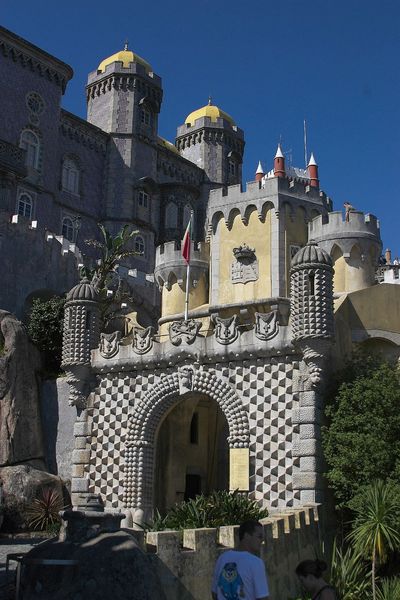
Titel: Königsvilla, Palácio da Pena, in Sintra
Standort: Sintra, Königsvilla (EU - P - Estremadura)
Schlagwörter: baum, blau, himmel, mann, weiß, bäume, gelb, grün, menschen, fenster, grau, strasse, gebäude, haus, architektur, mensch, stein, steine, kirche, gold, krone, rund, turm, statue, spanien, bogen, fahnen, fahne, flagge, mauer, kuppel, vorsprung, ornamente, palme, hoch, tor, zinnen, befestigung, foto, fotografie, eingang, erker, burg, eckig, vergoldet, kuppeln, moschee, orient, türmchen, türme, palast, torbogen, festung, rustika, wappen, grotte, palmen, eingan, tempel, flaggen, jerusalem, araber, maur, rustizierung, burgtor, rustica, spitzdach, azurblau, scharten, t-shirt, alhambra, granada, yucca, rustizierungen, fstungsanlage